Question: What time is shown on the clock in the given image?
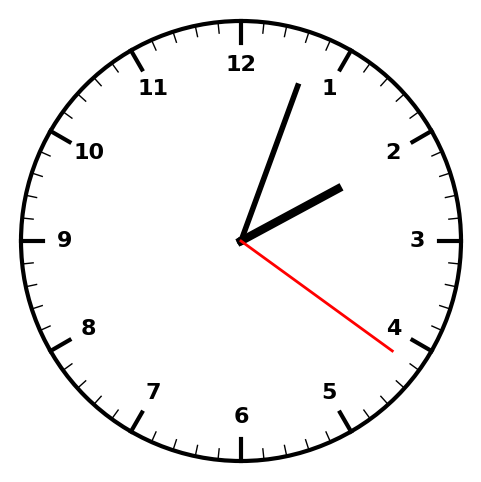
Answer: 02:03:21